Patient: sex M, age 35
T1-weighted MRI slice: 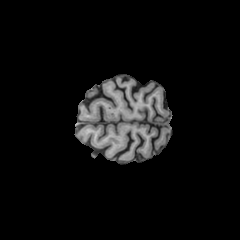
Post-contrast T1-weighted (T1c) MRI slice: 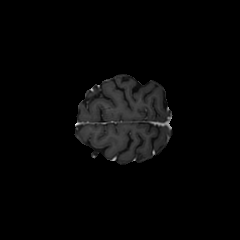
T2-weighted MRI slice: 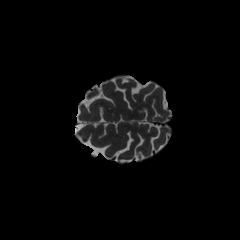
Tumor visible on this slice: yes
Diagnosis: Astrocytoma, IDH-mutant
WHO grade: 3